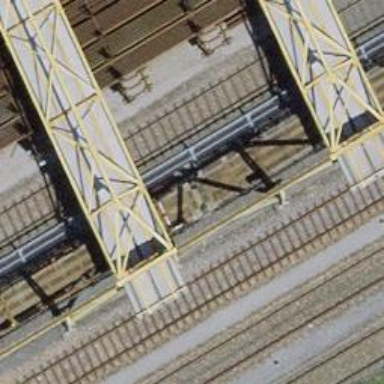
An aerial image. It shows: Single-track spur railway line.